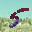
Label: 5